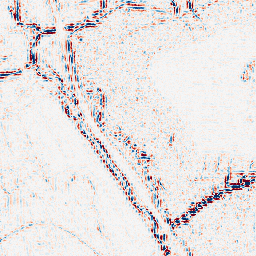
Category: wavelet
Decomposition family: wavelet_reverse_biorthogonal
Decomposition parameters: wavelet: rbio1.3
level: 2
Upsampling method: sinc_hamming
Upsampling parameters: scale: 4
kernel_size: 8
Upsampling scale: 4